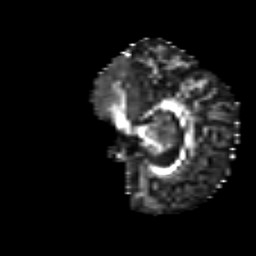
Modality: FA
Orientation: sagittal
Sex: male
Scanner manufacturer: siemens
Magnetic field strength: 3 T
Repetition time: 5 s
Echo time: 0.071 s